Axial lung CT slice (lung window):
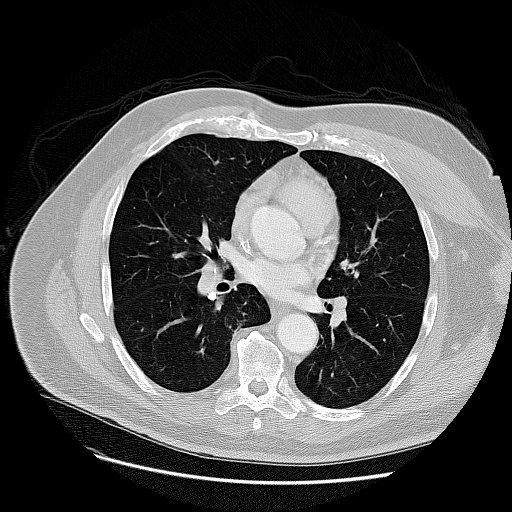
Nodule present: no